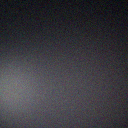
Screen state: off